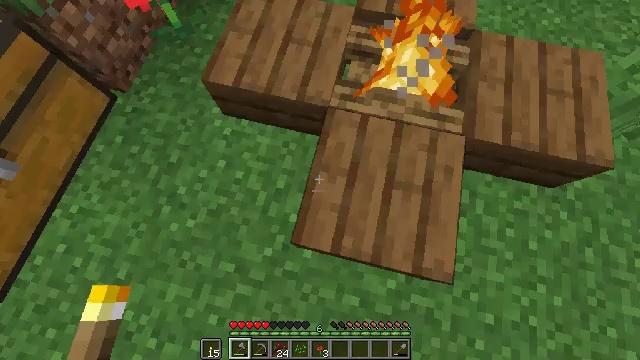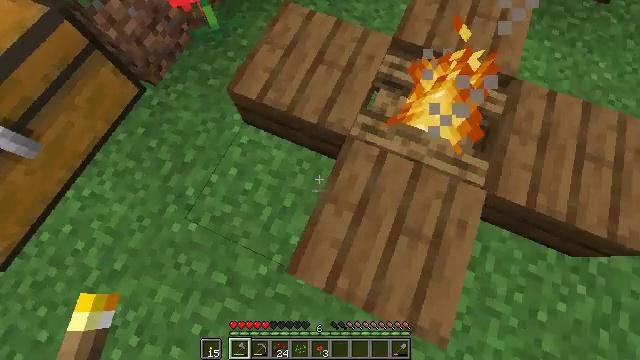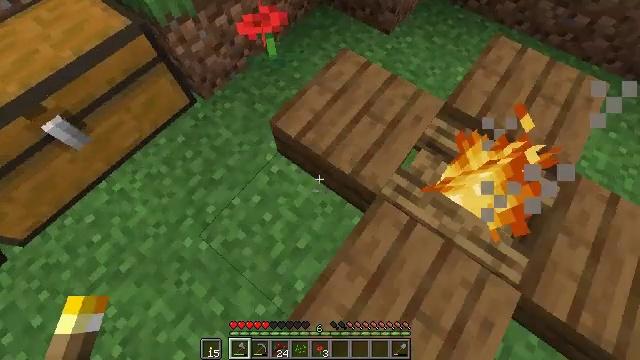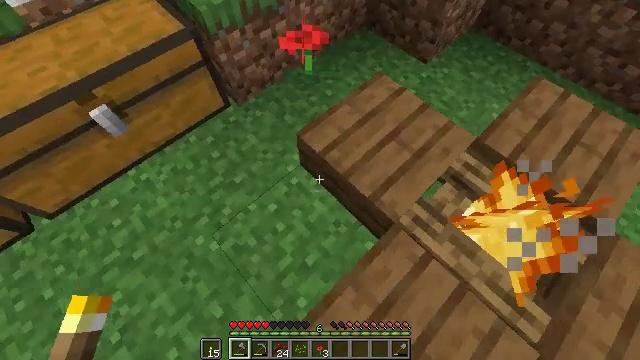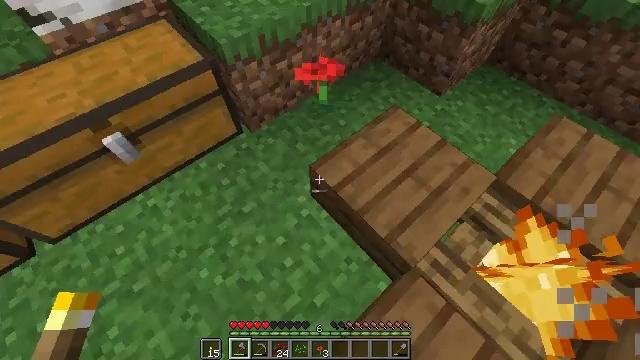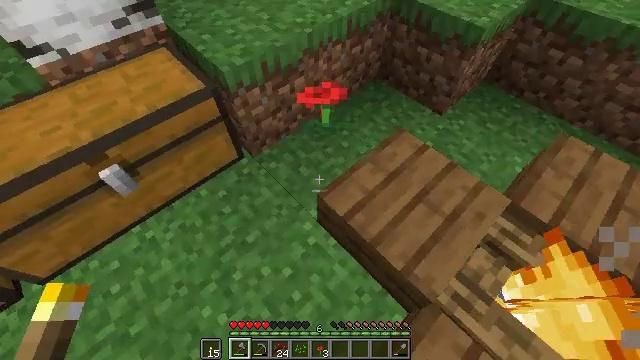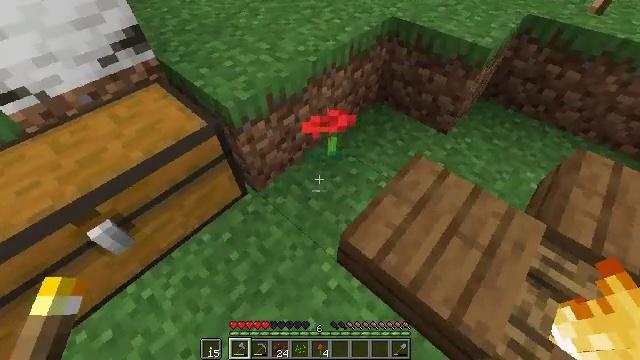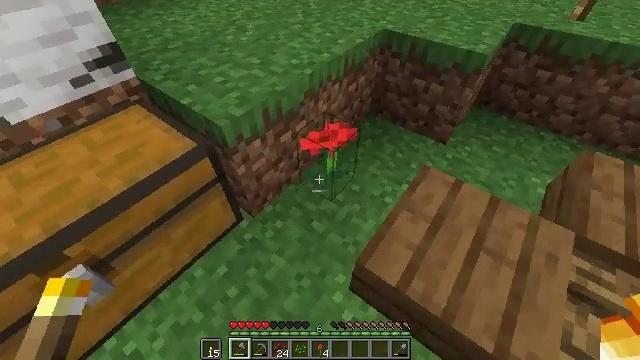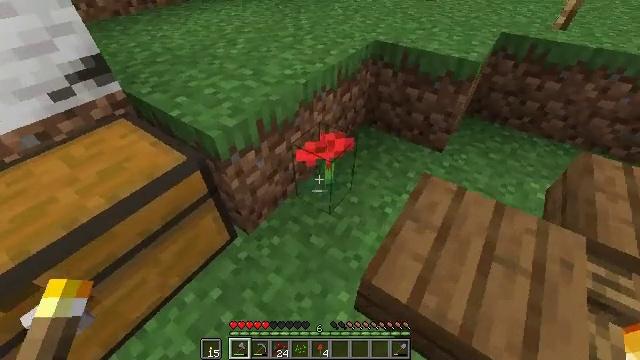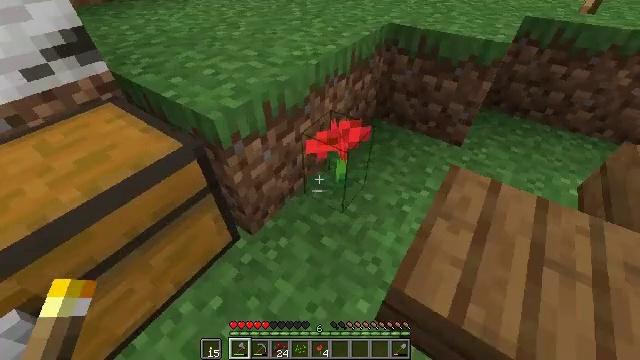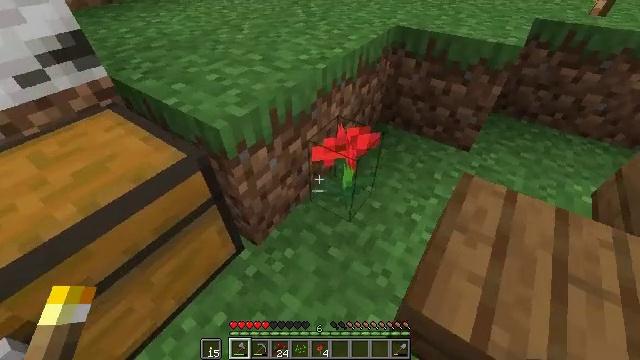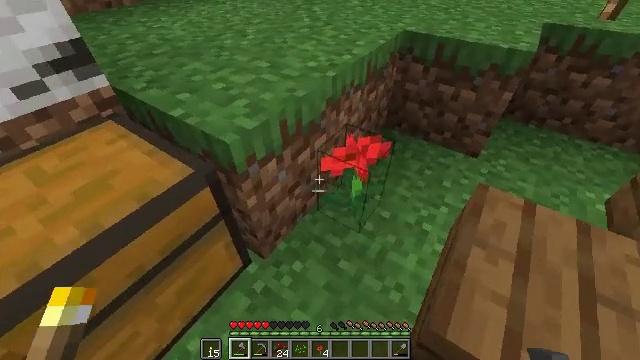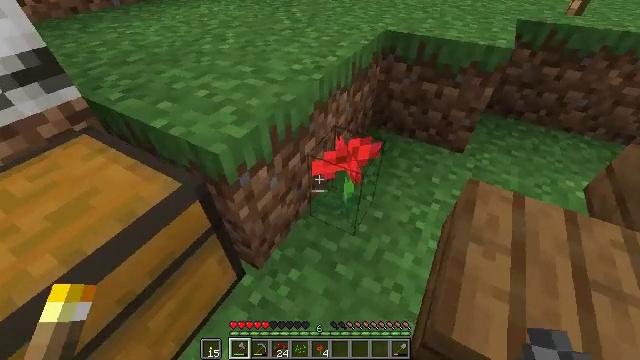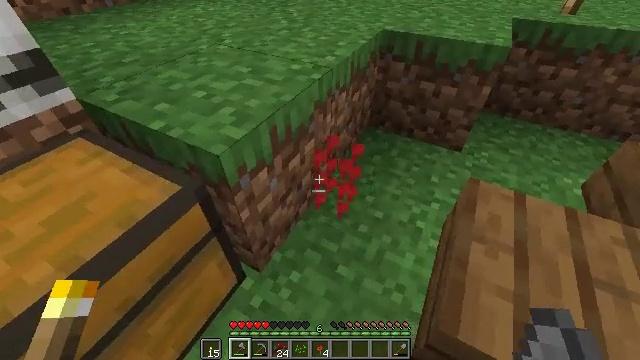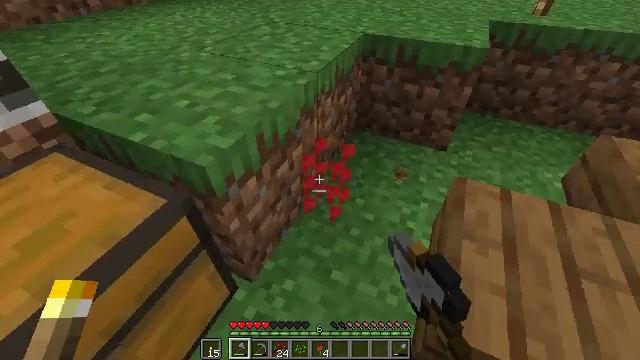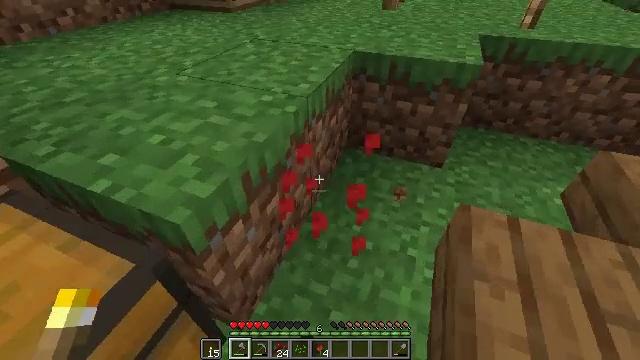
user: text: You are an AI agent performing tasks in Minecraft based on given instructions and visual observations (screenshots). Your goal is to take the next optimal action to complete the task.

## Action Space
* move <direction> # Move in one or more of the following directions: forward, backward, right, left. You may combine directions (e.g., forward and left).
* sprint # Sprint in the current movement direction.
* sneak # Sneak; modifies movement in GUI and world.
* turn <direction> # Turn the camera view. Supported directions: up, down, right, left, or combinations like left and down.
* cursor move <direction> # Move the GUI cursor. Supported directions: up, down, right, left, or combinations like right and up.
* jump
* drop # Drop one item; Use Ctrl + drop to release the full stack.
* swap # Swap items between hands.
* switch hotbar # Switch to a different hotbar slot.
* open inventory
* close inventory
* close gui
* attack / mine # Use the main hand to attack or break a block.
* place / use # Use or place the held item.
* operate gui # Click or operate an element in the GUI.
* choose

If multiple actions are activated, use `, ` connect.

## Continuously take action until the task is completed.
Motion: motion action
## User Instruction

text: Pick up the poppy from the field.
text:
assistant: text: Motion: move forward, turn left
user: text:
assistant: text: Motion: move forward and move left, turn left and up
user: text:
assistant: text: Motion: move forward and move left, turn left and up
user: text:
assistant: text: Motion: move forward and move left, turn left and up
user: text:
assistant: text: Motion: move forward and move left, turn right and up
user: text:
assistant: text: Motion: move forward and move left, turn right and up
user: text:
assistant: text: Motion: move forward, turn right and up
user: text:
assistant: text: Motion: move forward, turn right and up
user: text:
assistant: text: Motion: no_op
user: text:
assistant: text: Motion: no_op
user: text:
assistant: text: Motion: no_op
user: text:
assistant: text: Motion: turn right
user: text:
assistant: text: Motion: turn right, attack / mine
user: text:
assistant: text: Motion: move forward, turn right, attack / mine
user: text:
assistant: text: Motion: move forward, turn right and up
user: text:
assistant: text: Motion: move forward, turn right and up
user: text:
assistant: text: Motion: turn right and up
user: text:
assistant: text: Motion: no_op